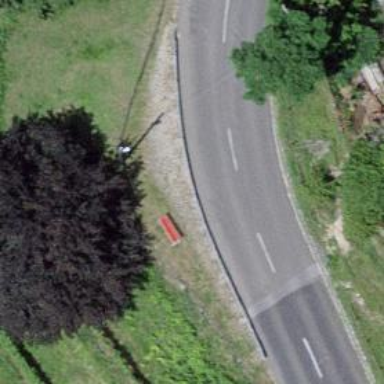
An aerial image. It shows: Bench.